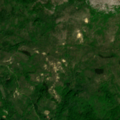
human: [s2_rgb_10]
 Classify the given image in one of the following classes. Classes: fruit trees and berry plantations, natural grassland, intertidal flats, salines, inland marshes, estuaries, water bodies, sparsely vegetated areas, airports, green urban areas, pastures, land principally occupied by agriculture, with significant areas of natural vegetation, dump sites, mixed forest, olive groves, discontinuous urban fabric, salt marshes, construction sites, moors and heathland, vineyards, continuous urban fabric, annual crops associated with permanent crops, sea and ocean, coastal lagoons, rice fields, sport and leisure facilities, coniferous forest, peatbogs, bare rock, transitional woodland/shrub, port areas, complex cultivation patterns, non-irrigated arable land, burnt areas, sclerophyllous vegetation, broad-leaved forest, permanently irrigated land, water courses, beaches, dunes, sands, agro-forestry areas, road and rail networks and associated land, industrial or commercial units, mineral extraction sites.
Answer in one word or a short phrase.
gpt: broad-leaved forest, transitional woodland/shrub, sparsely vegetated areas